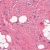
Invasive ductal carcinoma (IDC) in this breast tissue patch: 0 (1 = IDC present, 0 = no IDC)